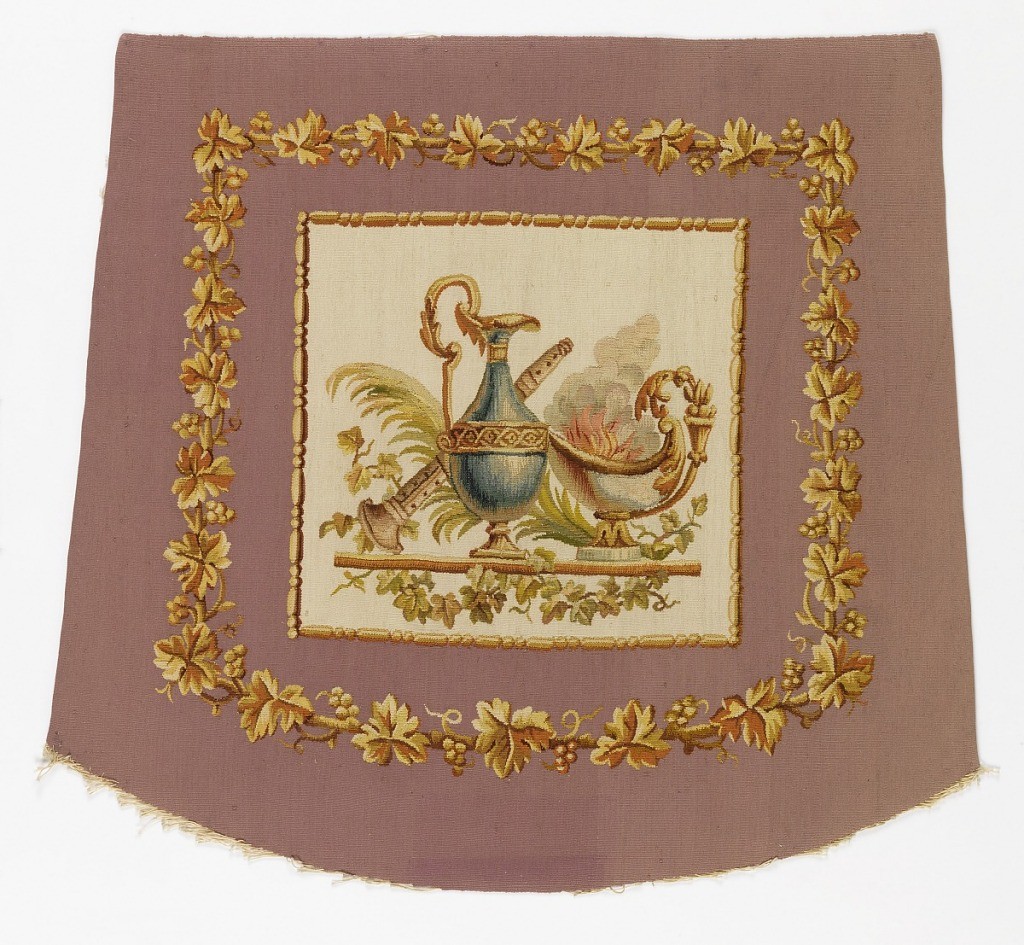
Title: Seat cover
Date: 19th century
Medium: silk, wool Technique: plain weave with discontinuous wefts (tapestry)
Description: Shaped panels for a seat cover. A, seat top, has a square center panel with an ewer, lamp and flute with garlands in blues, greens, golds, rose and gray on an ivory ground. Surrounded by a lavender border with a gold grape vine.  B, facing, has a grape vine in golds on lavender.